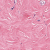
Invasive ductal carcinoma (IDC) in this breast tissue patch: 0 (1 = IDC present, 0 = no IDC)